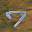
Label: 7